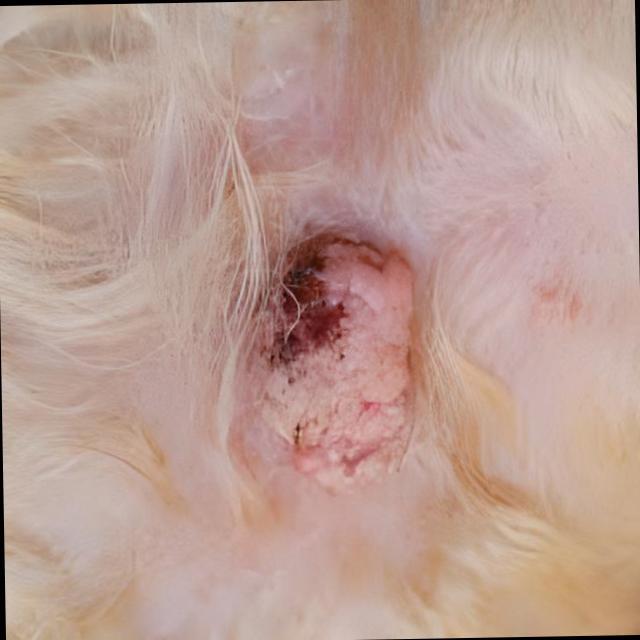
Canine ringworm (Dermatophytosis) — fungal infection caused by Microsporum or Trichophyton. Presents with circular alopecia, scaling, crusting, and broken hairs.